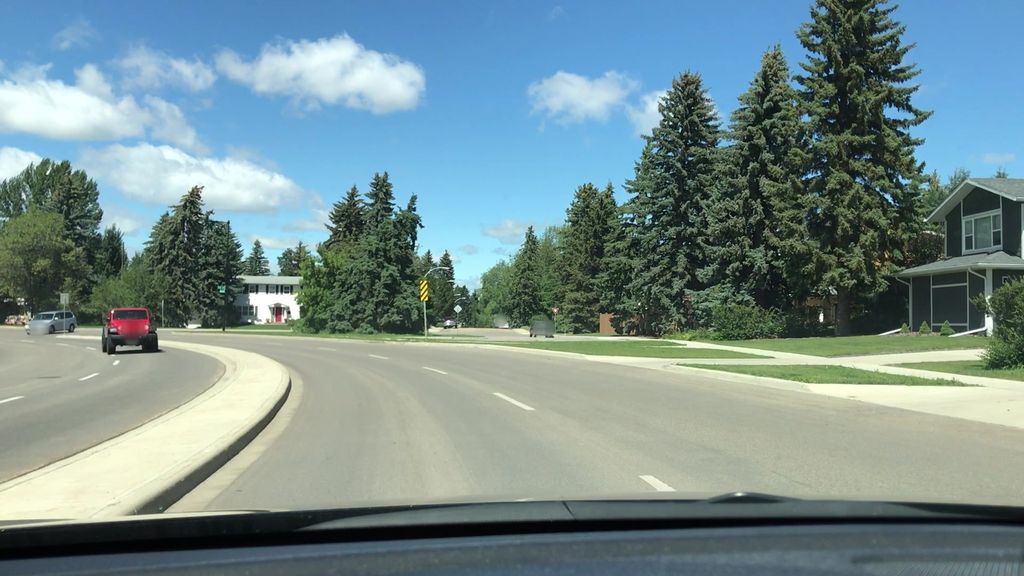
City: edmonton